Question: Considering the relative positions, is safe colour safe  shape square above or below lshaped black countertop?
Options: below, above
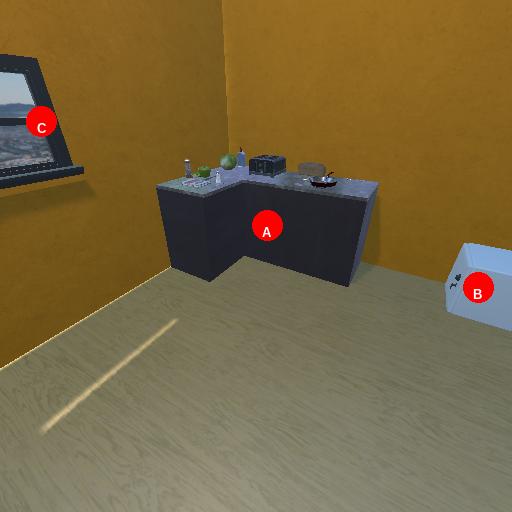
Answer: below